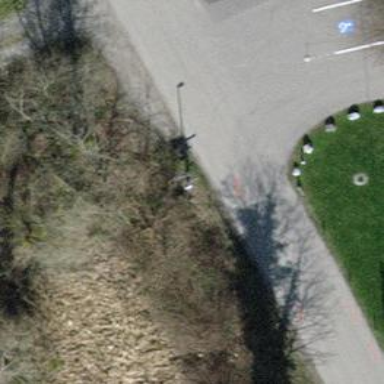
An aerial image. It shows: Guidepost providing information.